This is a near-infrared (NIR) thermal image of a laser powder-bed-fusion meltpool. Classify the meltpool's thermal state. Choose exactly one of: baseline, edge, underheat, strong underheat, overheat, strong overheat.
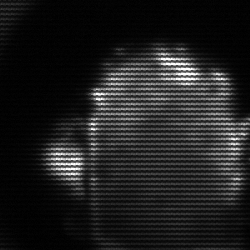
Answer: baseline